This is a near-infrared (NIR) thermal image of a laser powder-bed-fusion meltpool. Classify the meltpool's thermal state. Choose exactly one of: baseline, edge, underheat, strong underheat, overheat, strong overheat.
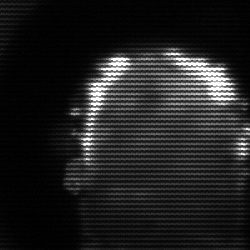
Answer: baseline